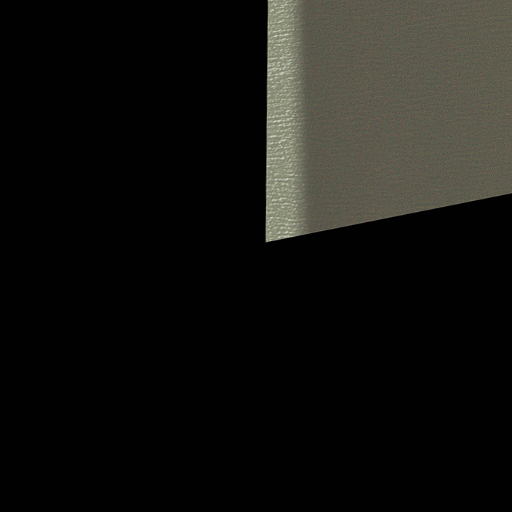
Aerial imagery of cape in Maryland named Fairview Point containing open water, herbaceous wetlands, woody wetlands, deciduous forest, and open development